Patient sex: F
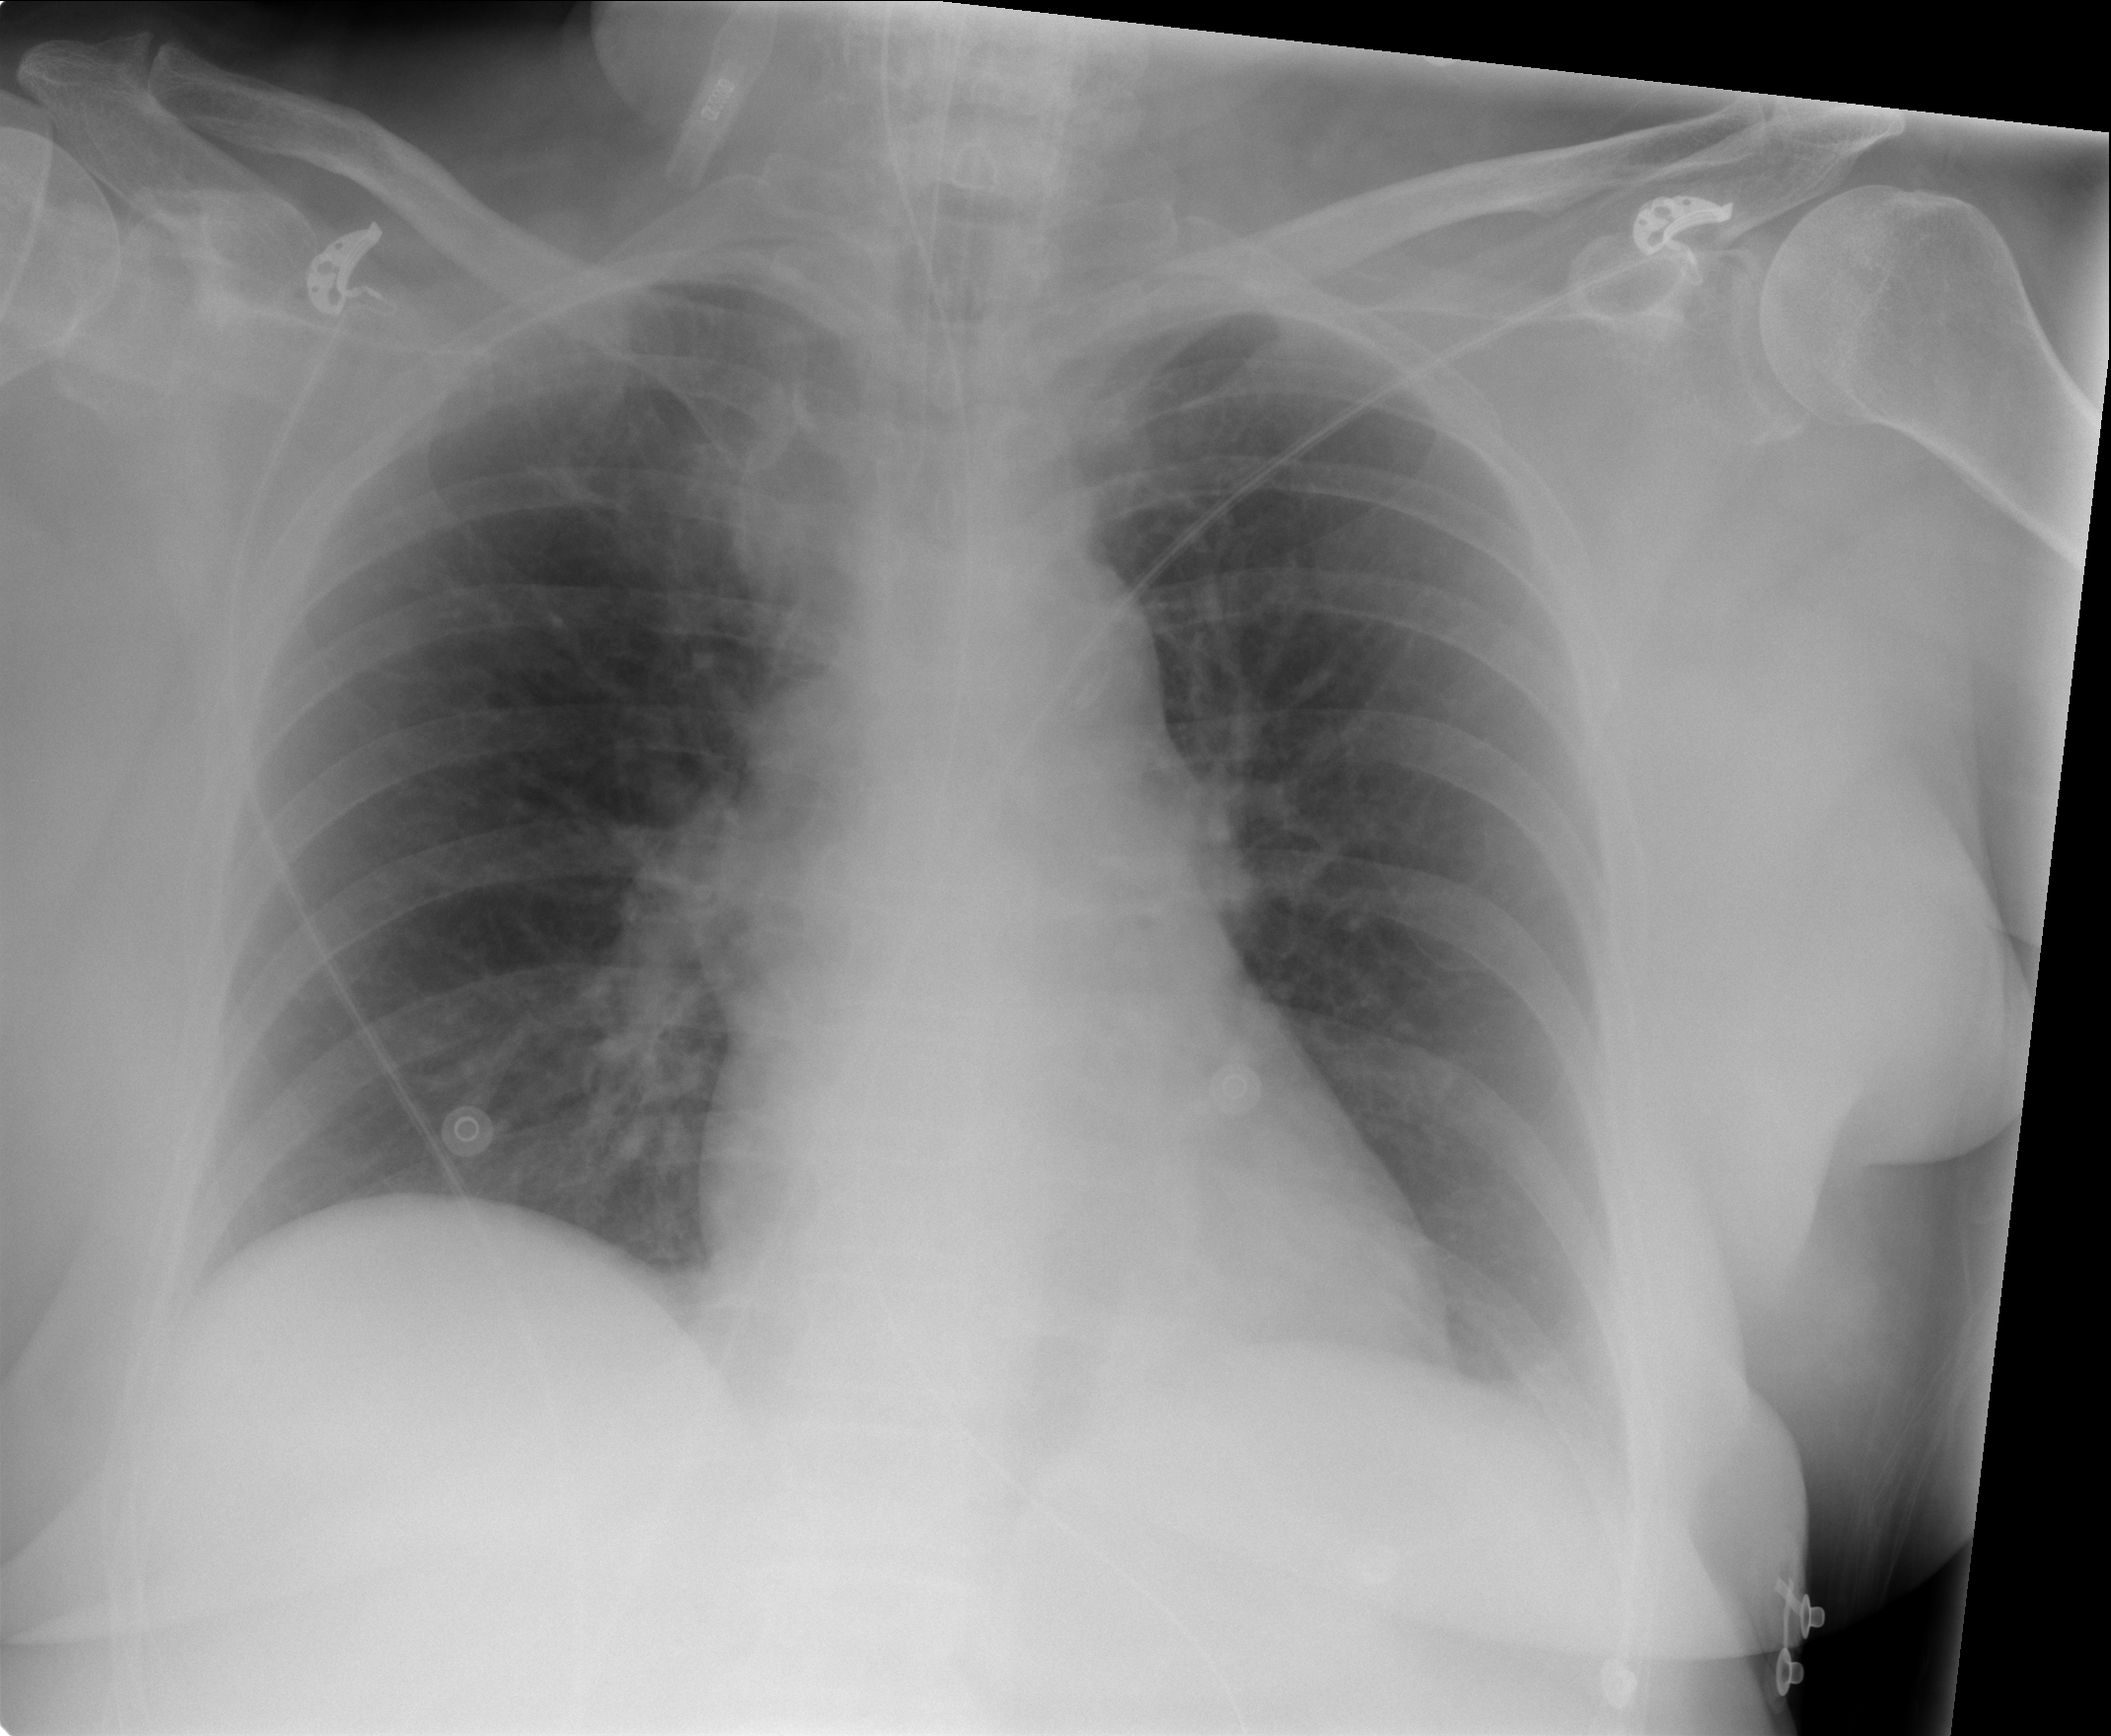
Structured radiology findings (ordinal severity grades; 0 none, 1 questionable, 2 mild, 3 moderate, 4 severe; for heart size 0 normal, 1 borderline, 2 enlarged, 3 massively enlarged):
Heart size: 0
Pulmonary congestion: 0
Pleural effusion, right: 0
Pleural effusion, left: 1
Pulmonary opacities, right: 0
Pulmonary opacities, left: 0
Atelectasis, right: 0
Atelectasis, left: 1